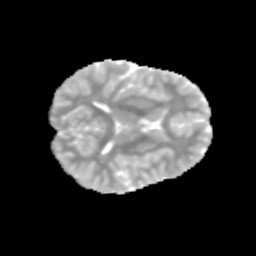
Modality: MD
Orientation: axial
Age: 11
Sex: male
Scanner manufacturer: siemens
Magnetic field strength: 3 T
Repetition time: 3.8 s
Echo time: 0.07 s